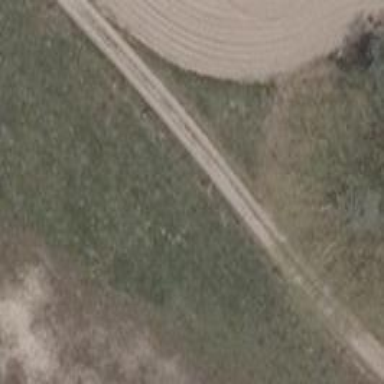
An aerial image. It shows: Sandy track road with grade 4 track type.